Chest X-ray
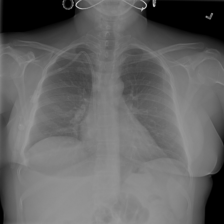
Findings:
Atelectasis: negative
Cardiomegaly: negative
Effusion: negative
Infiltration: negative
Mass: negative
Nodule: negative
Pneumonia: negative
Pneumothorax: negative
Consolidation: negative
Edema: negative
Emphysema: negative
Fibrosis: negative
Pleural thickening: negative
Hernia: negative